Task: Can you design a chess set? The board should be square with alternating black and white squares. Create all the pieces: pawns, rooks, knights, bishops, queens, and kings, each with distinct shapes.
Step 4491:
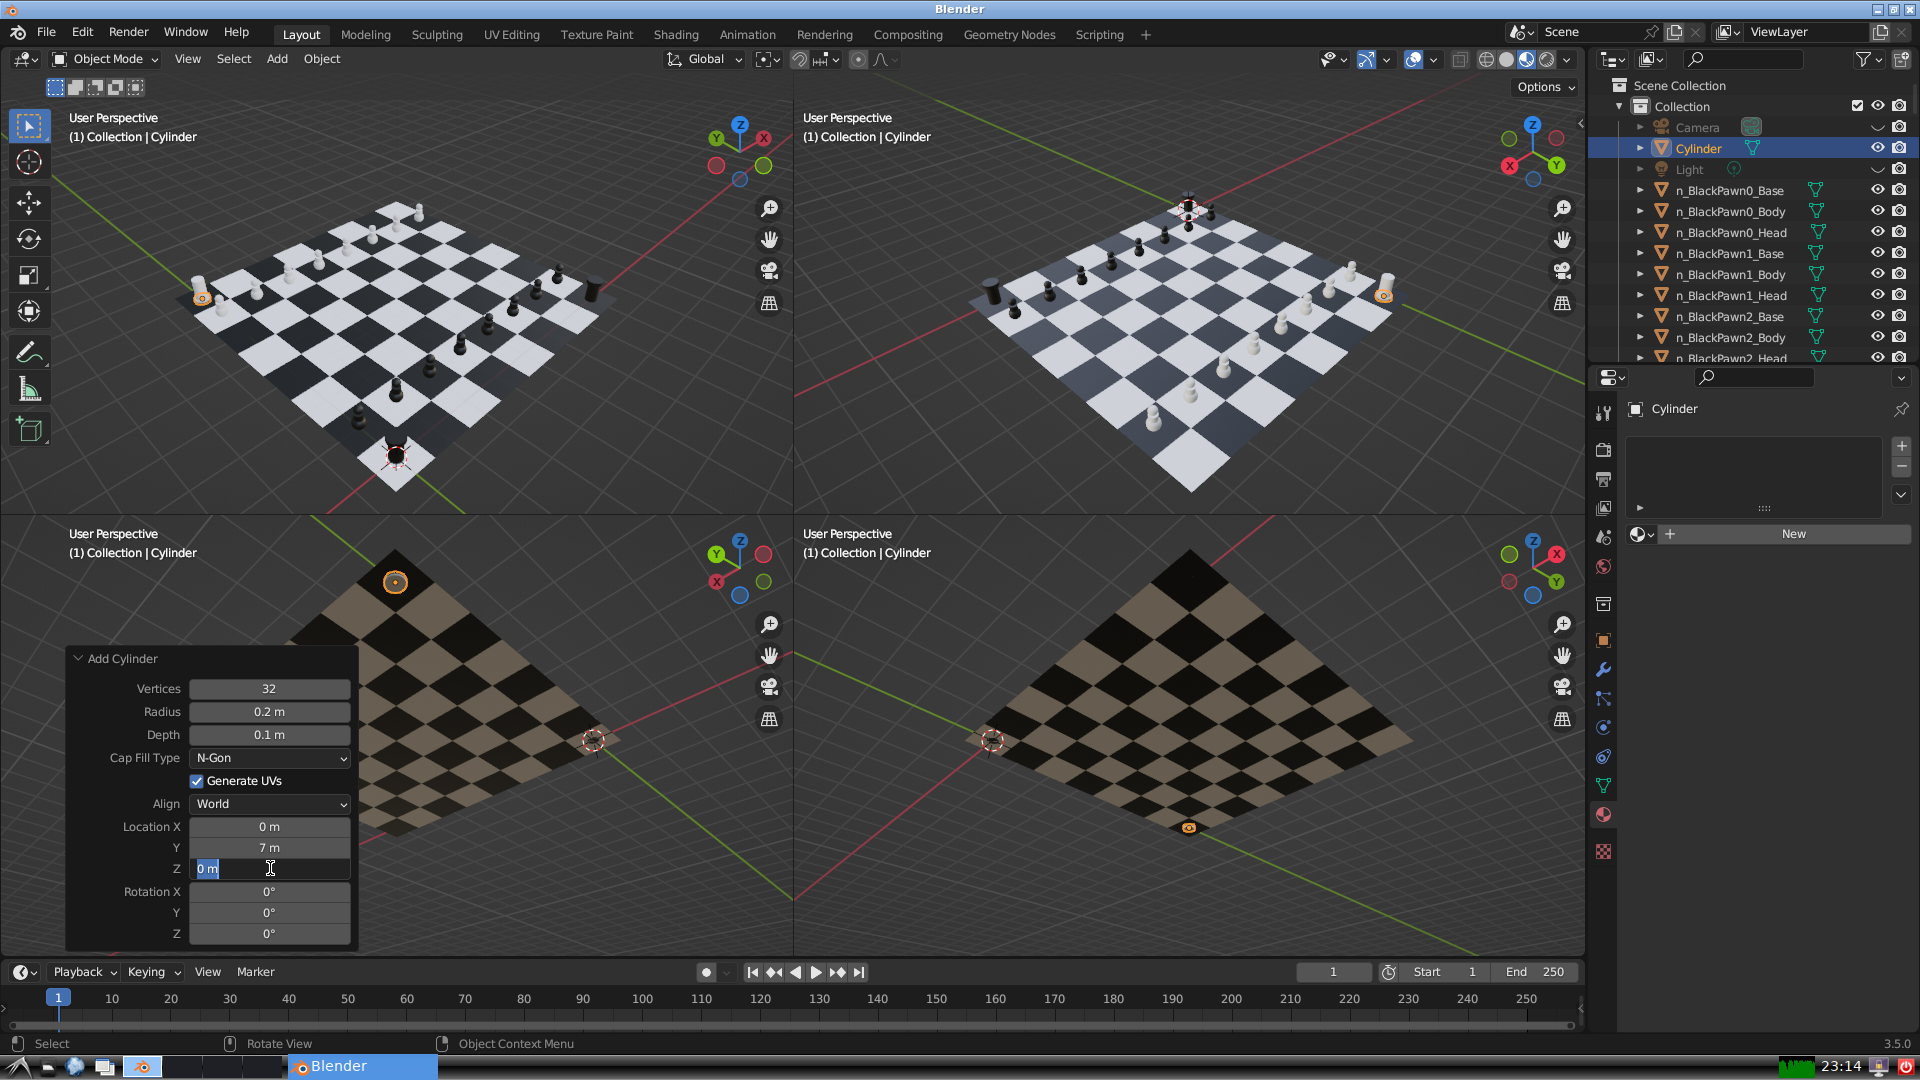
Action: input_text: 0.55